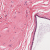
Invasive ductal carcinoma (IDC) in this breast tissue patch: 0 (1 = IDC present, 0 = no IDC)